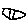
Label: hexagon